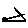
Label: triangle